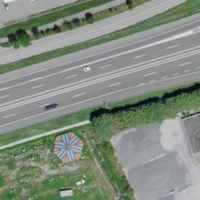
EUNIS habitat code: 57
Species observed at this site:
Stellaria nemorum